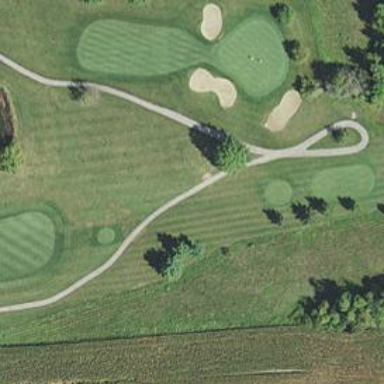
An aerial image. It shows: Path for both roads and golfers.